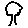
Label: tree